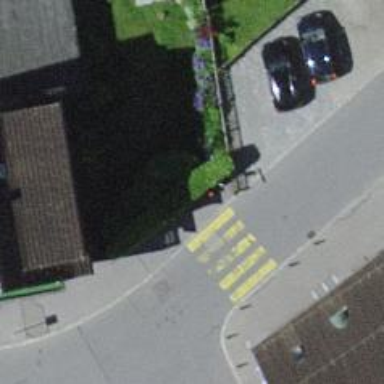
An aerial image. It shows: Uncontrolled zebra crossing on the road.